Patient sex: F
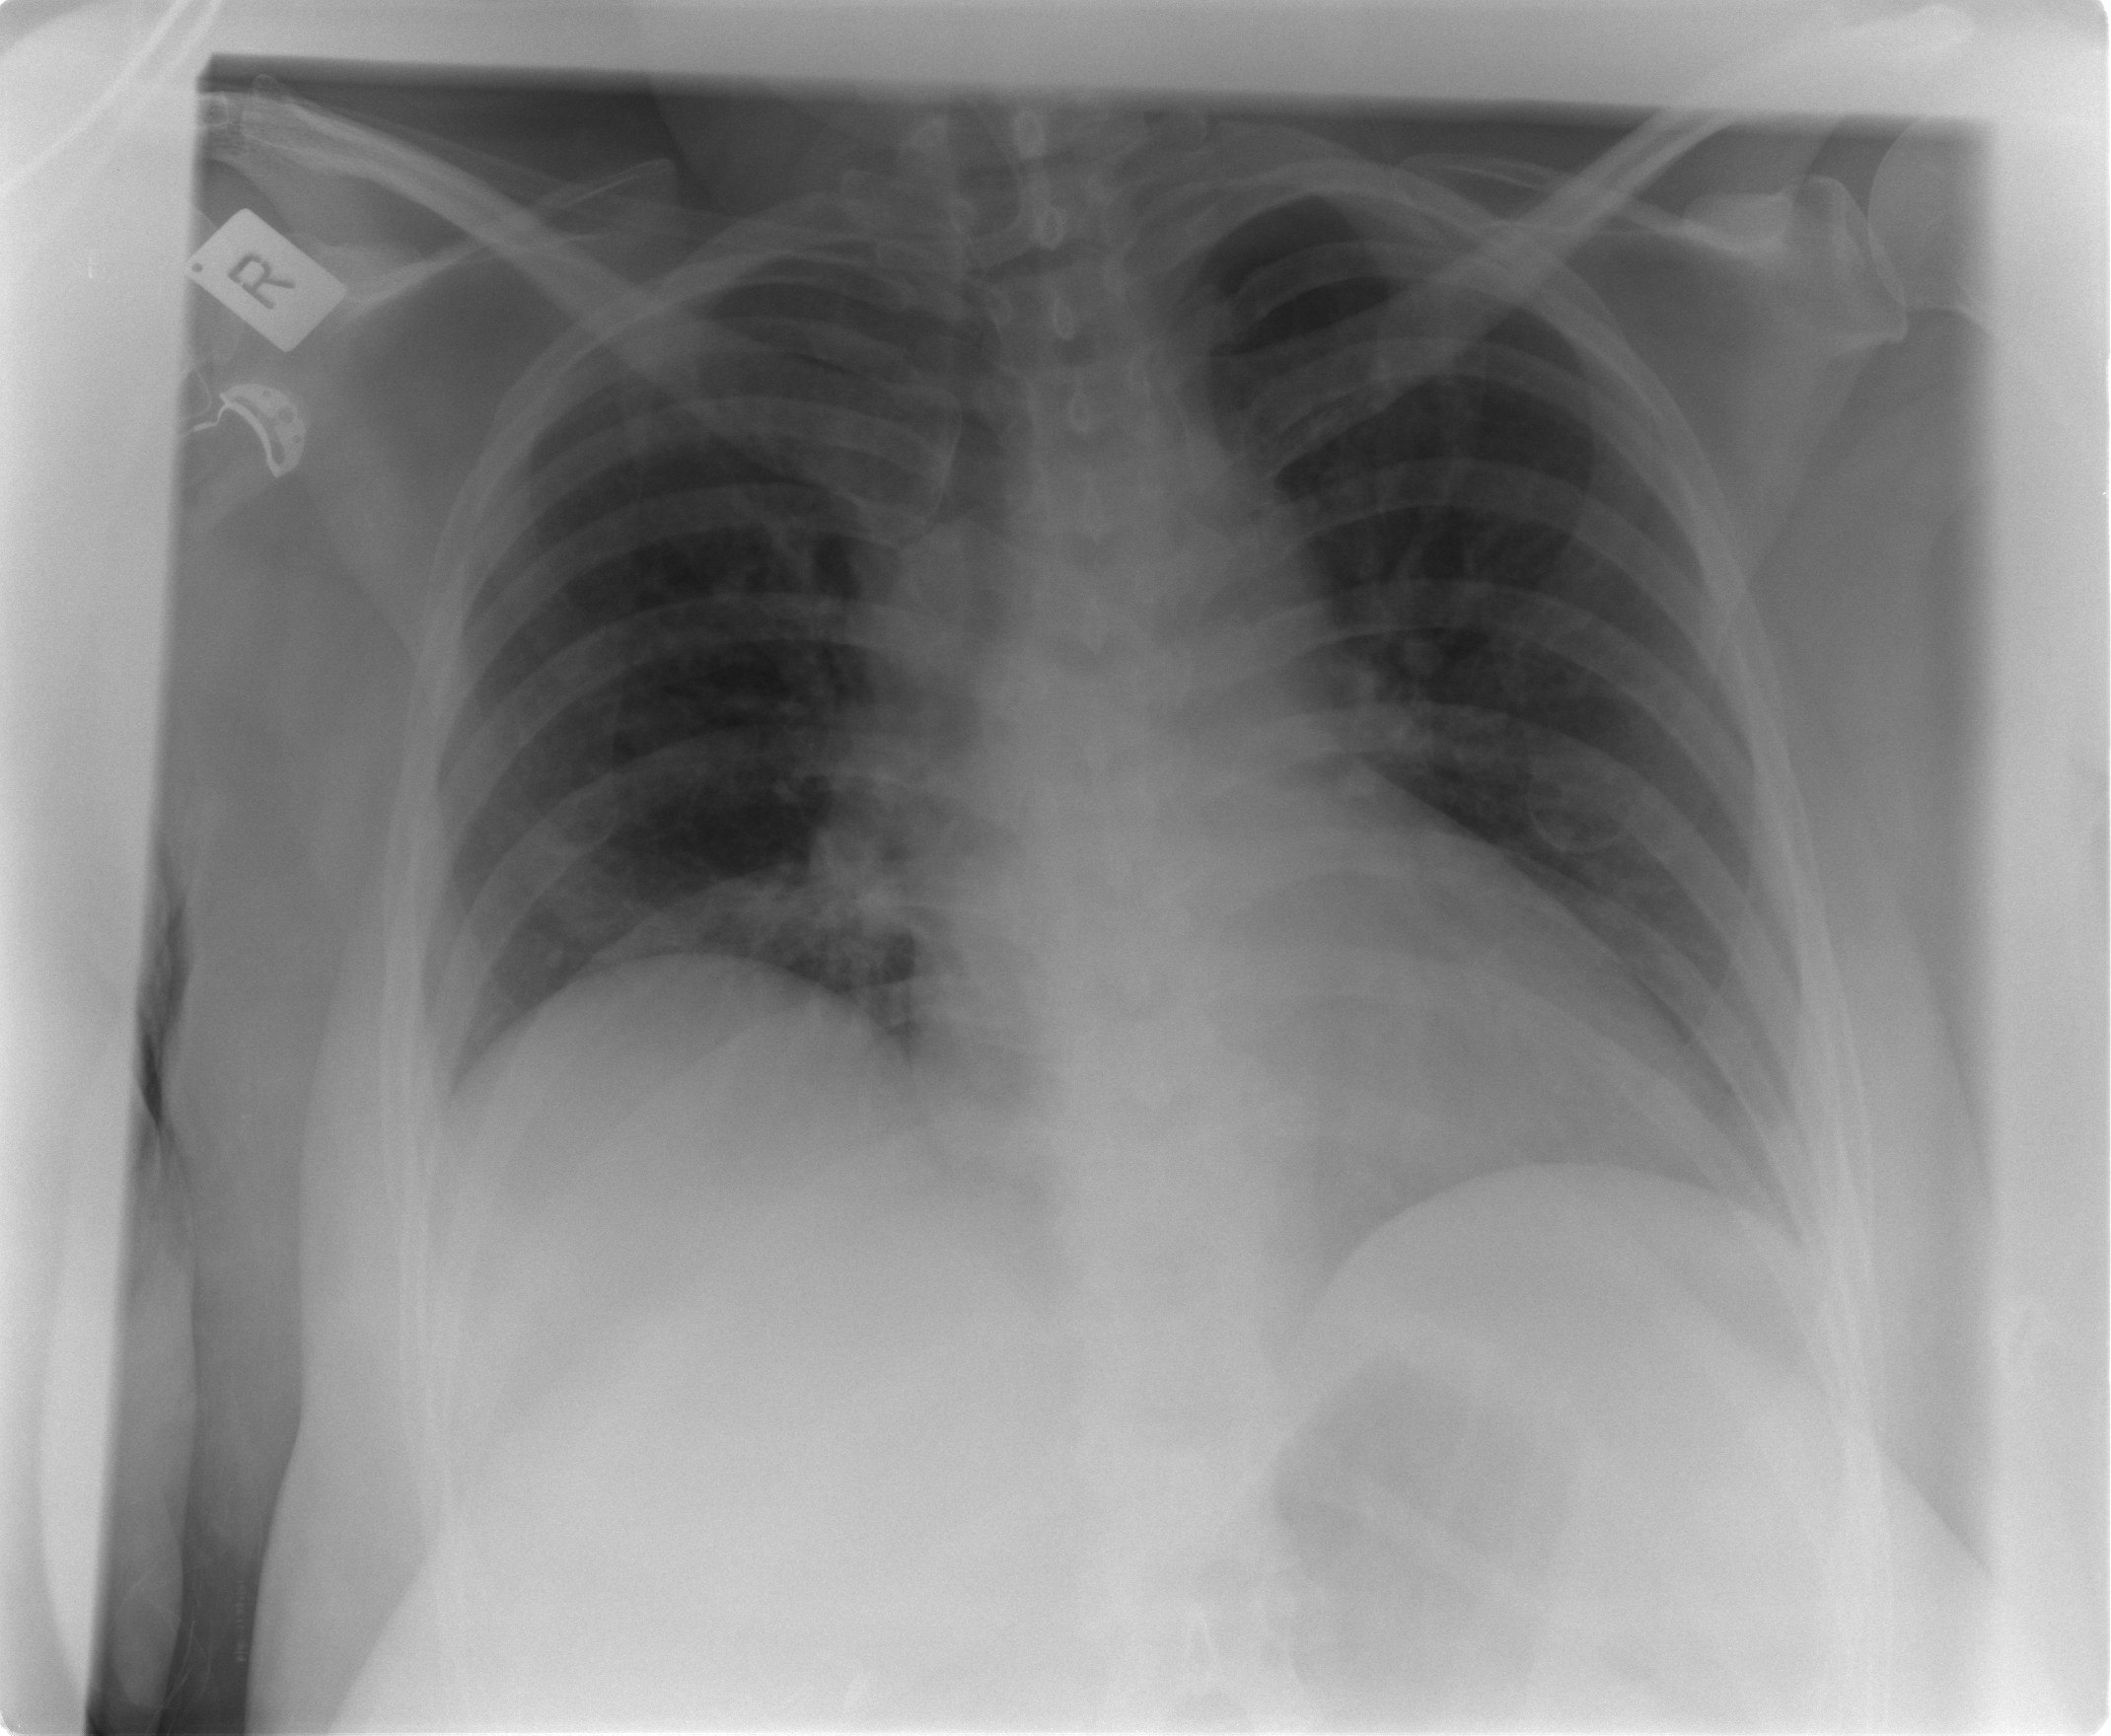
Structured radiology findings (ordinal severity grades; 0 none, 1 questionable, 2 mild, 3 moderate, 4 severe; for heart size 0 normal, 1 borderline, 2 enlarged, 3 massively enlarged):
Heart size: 1
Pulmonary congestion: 1
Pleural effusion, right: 0
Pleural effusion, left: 0
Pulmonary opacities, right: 0
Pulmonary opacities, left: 0
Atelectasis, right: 0
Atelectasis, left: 0